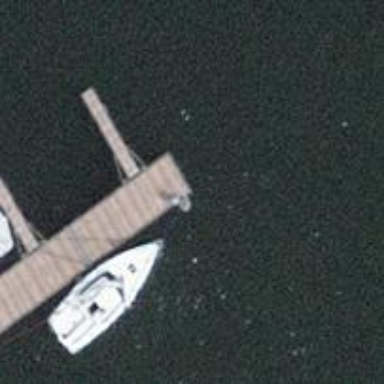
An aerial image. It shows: Man-made pier.